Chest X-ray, PA view. Patient: 35 years old, sex F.
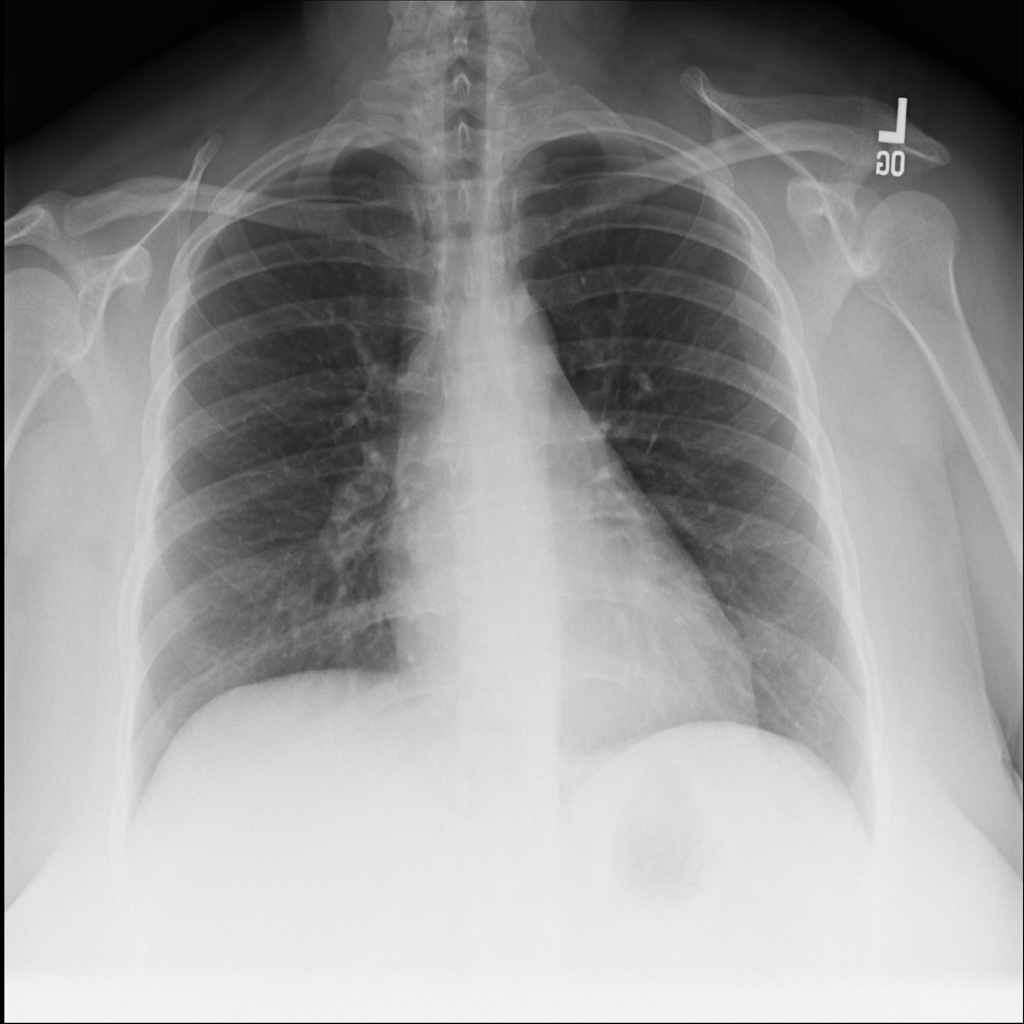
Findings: No Finding